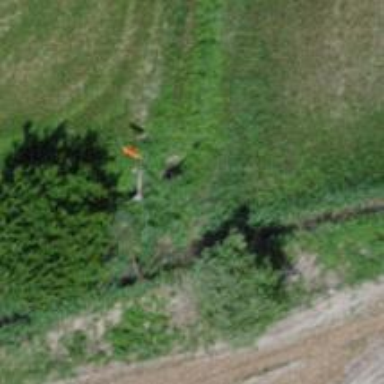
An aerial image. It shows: Pole with roof-covered pipeline marker.